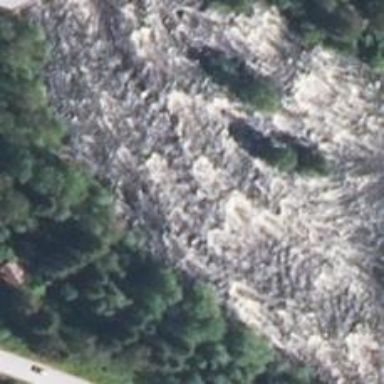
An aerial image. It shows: Rapids in the waterway.